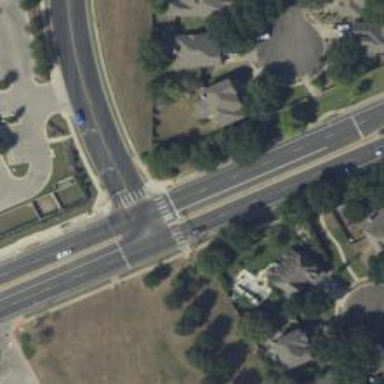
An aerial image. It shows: Marked crossing on the road.